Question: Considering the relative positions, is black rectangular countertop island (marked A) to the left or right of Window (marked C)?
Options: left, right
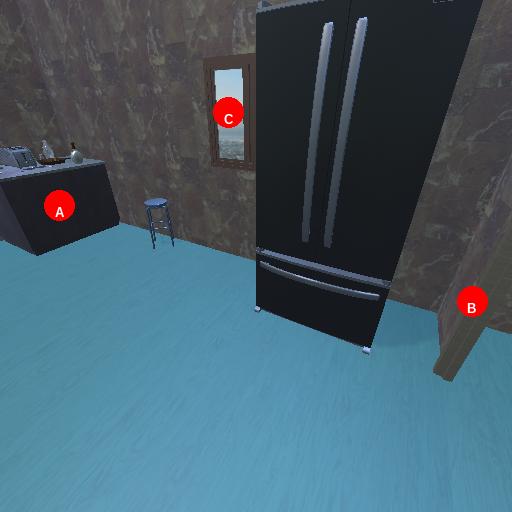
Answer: left